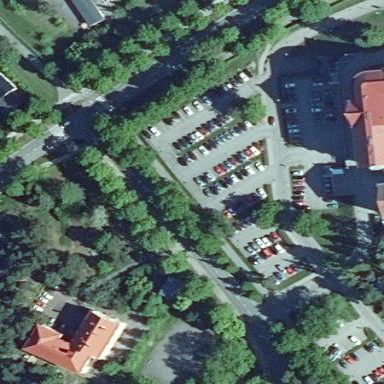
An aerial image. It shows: Parking area with surface.